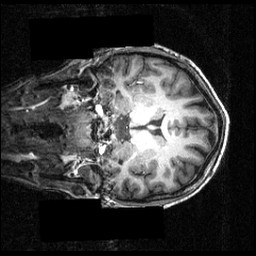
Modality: T1w
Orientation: coronal
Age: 21
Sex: male
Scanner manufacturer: siemens
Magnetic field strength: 3.951 T
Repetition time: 1.5 s
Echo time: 0.00335 s